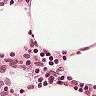
Metastatic tissue present: no